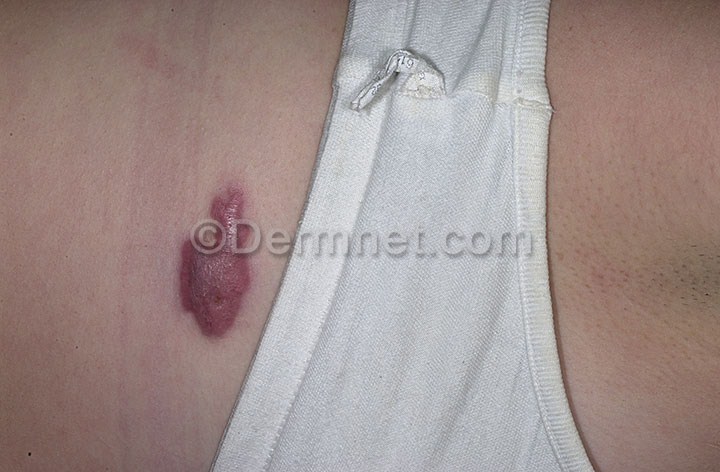
Disease: Seborrheic Keratoses and other Benign Tumors